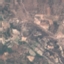
Label: PermanentCrop